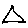
Label: triangle